Question: I am using the 'pysurvival' library to model with the Cox proportional hazard model (CPH). Instead of getting the survival curves, I am interested in getting point predictions. In the library, the function 'predict_survival' returns an which I assume that I can use to get the expected values - but I just cant find the right way.
Below I've attached a dummy example.
'''
# Initializing the simulation model
sim = SimulationModel( survival_distribution = 'log-logistic',
risk_type = 'linear',
censored_parameter = 10.1,
alpha = 0.1, beta=3.2 )
# Generating N random samples
N = 200
dataset = sim.generate_data(num_samples = N, num_features = 4)
# Defining the features
features = sim.features
# Creating the X, T and E input
X, T, E = dataset[features], dataset['time'].values, dataset['event'].values
# Building the model
coxph = CoxPHModel()
coxph.fit(X,T,E, lr=0.5, l2_reg=1e-2, init_method='zeros')
'''
When applying the function:
'''
coxph.predict_survival(x=X)
'''
It returns an array of arrays with the shape '(200, 87)' - why does it give exactly 87 values for every observation?
As far as I understand I should be able to get the expected value by taking the integral below the curve of the survival curve.

To do this I need to calculate the area under the curve which I think can be done using 'trapz' in the 'numpy' library, but I need to know how the spacing between the points are done.
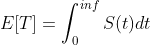
Answer: As mentioned we can use the function 'predict_survival' to get the estimated survival probability. Furthermore, by calling 'coxPH.times' we obtain the time of every estimated survival probability, and thereby for example can plot the individual survival curve for every observation and calculate the area under the curve. By using the 'auc' function from the 'sklearn.metrics' library the following definition gives point predictions for the training and test set given a CPH model, the 'X_test' data and 'X_train' data:
'''
## Get point predictions
def point_pred(model, X_test, X_train):
T_pred = []
T_pred_train = []
# Get survival curves
cph_pred = model.predict_survival(X_test)
cph_pred_train = model.predict_survival(X_train)
# get times of survival prediction
time = model.times
# test
for i in range(0,len(cph_pred)):
T_pred.append(auc(time,cph_pred[i]))
# train
for i in range(0,len(cph_pred_train)):
T_pred_train.append(auc(time,cph_pred_train[i]))
return T_pred, T_pred_train
'''